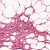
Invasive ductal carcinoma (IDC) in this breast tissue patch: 0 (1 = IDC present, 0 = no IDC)